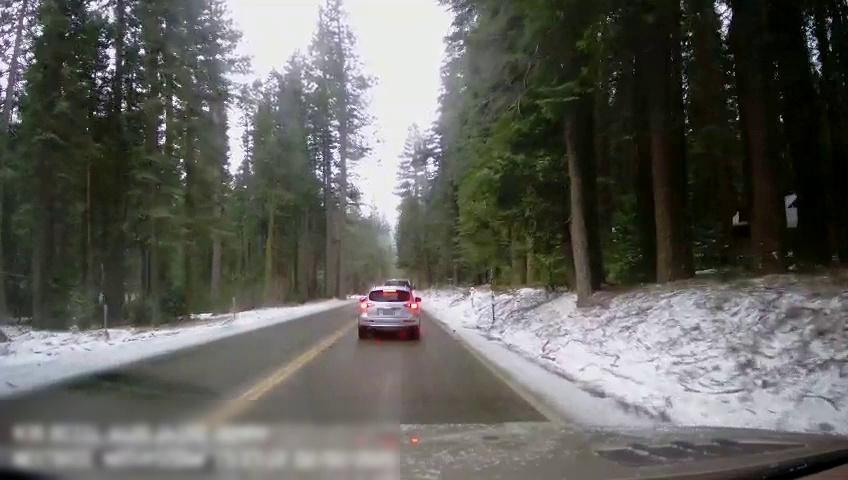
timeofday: Day
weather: Snowy
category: Drivable Space
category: Vehicles | Truck
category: Vehicles | SUV
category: Lanes | Current Lane
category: Lanes | Opposite Lane
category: Lanes | Current Lane